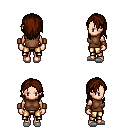
a pixel art fantasy rpg character, female body template, human, light skin, brown sleeveless shirt, gold greaves, brown long hairstyle, leather bracers, white slippers, four views (front, back, left, right), 2x2 character sprite sheet, small pixel art, hard edges, no anti-aliasing